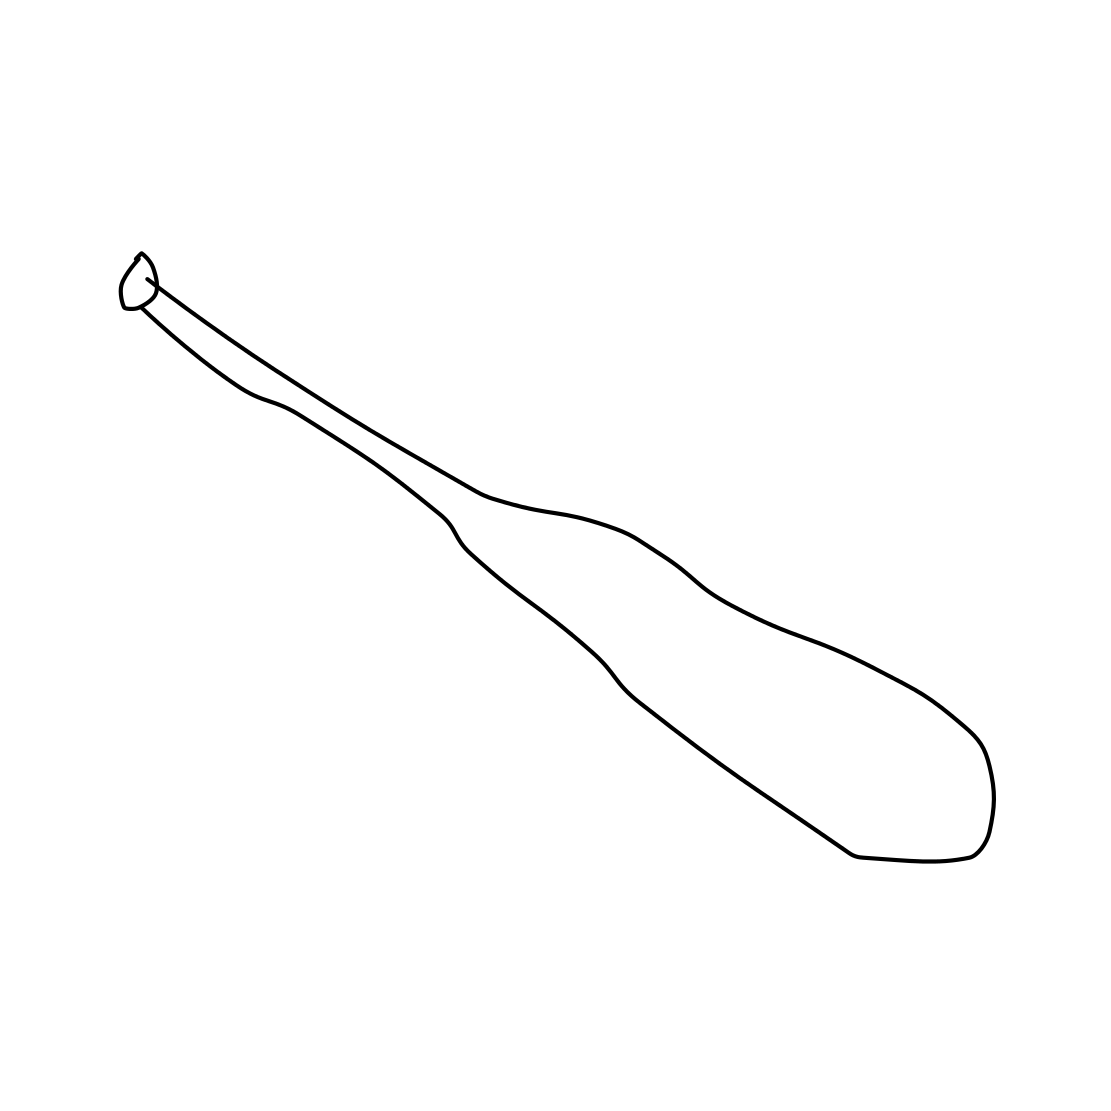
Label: baseball bat